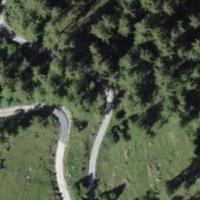
EUNIS habitat code: 44
Species observed at this site:
Anthyllis vulneraria